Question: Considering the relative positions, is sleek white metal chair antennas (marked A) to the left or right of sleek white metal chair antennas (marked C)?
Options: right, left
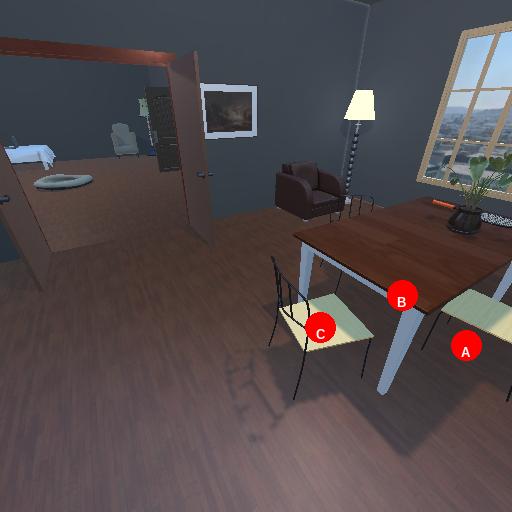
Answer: right